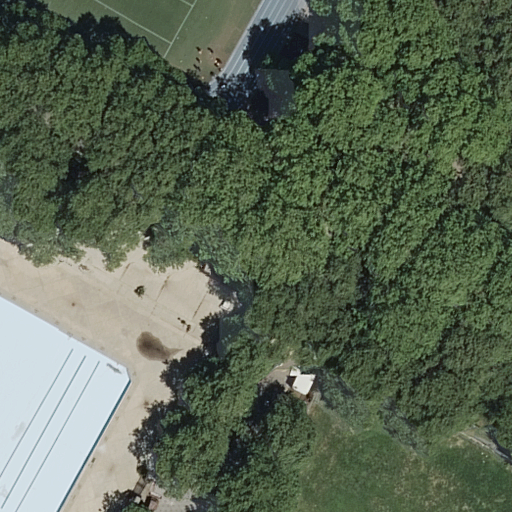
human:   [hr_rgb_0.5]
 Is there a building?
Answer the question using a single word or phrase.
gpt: no

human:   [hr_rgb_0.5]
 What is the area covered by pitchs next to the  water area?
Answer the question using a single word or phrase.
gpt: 10236m2

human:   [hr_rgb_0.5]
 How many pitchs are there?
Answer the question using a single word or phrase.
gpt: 2

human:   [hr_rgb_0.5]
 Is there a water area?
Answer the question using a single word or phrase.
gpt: yes

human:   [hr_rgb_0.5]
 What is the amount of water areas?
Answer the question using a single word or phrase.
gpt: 1

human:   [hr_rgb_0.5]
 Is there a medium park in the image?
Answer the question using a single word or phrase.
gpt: no

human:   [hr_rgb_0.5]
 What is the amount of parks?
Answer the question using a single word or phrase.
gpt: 1

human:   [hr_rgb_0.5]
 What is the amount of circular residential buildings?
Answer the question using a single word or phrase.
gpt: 0

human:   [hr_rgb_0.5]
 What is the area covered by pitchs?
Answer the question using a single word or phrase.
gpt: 10236m2

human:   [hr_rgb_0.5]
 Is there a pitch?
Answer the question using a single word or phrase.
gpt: yes

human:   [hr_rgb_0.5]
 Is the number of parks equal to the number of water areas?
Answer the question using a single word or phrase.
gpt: yes

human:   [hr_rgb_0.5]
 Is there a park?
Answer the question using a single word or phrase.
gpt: yes

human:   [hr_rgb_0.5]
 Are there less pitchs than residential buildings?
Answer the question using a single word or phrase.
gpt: no

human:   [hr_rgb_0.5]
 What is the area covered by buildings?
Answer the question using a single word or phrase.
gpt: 0m2

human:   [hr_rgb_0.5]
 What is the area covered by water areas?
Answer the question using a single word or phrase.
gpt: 699m2

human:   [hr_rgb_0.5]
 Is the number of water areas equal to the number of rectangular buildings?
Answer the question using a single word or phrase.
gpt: no

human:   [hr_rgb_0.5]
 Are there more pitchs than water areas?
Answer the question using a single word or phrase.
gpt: yes

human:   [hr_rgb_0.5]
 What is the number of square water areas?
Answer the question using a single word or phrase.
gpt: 0

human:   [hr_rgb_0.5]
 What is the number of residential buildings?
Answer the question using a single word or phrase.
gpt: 0

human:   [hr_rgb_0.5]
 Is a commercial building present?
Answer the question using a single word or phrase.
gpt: no

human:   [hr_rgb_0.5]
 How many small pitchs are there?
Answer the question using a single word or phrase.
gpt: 0

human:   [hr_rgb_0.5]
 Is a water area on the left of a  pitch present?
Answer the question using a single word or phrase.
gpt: yes

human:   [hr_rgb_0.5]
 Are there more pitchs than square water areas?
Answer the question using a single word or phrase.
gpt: yes

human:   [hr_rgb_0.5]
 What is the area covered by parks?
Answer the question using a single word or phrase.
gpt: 1436m2

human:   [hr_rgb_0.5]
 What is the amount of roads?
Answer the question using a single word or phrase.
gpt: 0

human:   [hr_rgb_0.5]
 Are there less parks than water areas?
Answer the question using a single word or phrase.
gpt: no

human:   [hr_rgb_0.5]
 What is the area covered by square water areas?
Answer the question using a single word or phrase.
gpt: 0m2

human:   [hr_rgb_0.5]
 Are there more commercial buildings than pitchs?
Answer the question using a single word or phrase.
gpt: no

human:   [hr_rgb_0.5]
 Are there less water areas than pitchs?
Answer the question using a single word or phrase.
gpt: yes

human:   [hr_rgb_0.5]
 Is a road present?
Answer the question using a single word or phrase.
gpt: no

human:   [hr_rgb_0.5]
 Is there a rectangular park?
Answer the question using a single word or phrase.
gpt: yes

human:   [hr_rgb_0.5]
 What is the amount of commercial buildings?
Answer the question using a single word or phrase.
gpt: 0

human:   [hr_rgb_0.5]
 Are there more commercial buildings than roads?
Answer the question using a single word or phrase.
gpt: no

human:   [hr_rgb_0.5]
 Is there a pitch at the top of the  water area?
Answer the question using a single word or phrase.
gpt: yes

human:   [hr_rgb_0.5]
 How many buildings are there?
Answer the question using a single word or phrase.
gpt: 0

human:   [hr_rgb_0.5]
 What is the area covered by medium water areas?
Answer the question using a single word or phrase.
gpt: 0m2

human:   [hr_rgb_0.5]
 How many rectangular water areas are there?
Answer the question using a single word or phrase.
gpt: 1

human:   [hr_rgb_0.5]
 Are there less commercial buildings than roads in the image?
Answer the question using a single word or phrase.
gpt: no

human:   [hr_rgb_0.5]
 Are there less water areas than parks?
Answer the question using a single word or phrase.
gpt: no

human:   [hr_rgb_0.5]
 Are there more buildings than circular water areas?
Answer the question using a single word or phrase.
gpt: no

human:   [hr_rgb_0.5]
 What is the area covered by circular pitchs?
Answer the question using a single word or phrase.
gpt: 0m2

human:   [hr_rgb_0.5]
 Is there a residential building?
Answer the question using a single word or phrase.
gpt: no

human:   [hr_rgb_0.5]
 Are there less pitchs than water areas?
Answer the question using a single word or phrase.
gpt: no

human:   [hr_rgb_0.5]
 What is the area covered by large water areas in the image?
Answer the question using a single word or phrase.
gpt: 699m2

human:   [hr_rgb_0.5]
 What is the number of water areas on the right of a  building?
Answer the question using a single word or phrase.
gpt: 0

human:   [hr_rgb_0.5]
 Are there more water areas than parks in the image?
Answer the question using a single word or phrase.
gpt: no

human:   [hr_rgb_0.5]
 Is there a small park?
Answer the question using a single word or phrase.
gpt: no

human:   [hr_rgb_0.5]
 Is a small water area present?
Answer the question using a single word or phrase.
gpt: no

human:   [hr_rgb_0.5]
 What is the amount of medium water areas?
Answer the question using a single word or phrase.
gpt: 0

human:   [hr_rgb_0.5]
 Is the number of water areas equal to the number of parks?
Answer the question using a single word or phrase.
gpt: yes

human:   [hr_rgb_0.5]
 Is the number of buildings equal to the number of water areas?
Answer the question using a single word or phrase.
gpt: no

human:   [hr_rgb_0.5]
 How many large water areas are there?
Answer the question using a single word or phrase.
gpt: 1

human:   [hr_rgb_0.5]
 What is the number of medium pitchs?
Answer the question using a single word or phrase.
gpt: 0

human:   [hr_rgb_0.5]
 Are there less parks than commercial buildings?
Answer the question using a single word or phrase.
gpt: no

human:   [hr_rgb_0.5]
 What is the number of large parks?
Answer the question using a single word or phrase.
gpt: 1

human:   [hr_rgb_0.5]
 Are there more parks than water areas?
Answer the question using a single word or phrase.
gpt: no

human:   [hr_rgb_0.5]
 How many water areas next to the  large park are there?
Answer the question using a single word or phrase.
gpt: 1

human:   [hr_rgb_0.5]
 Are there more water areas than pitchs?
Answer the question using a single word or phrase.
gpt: no

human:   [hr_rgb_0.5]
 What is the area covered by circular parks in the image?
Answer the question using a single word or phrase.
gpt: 0m2

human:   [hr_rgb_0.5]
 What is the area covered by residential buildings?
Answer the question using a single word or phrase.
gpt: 0m2

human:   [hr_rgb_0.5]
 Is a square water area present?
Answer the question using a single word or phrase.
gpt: no

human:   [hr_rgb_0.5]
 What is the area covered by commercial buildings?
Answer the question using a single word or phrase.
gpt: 0m2

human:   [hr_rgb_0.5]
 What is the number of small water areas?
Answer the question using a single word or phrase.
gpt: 0

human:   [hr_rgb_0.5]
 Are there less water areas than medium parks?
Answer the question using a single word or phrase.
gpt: no